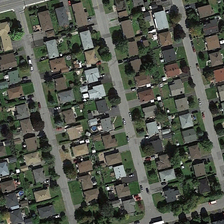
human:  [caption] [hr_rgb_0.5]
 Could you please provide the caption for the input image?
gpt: a large number of trees were planted around the rows of houses .

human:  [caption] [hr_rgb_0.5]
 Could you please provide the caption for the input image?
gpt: a large number of trees were planted around the rows of houses .

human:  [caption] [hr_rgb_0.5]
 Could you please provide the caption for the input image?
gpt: there are rows of houses beside the road .

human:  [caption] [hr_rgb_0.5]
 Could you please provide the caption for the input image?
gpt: there are rows of houses beside the road .

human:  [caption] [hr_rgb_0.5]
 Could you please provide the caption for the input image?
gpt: there are rows of houses beside the road .